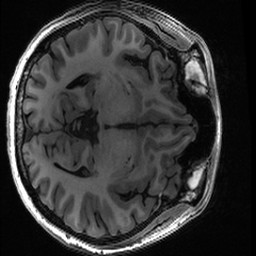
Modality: T1w
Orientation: axial